Interaction volume radius: 10 \u00c5
Interaction volume height: 20 \u00c5
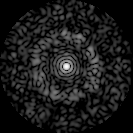
Disorder parameter: 0.8378